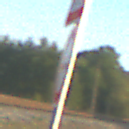
Verkehrszeichen: Ueberholverbot
Zusatzzeichen oben: FussgaengerLinks
Umgebung: Outdoor, RoadRail
Tageszeit: SunriseSunset
Wetter: Clear
Licht: Natural
Jahreszeit: NotSpecified
Kontrast: HighContrast